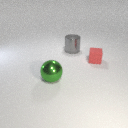
small red rubber cube to the right of large gray metal cylinder